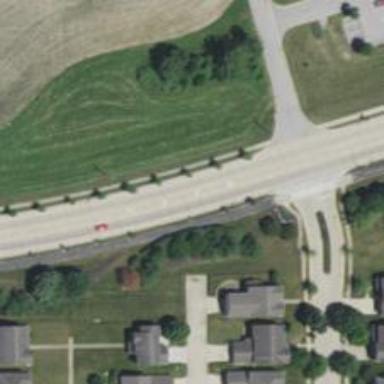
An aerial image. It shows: Tertiary road.